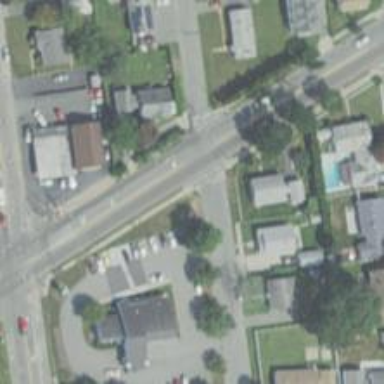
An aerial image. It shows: Road with stop sign.